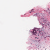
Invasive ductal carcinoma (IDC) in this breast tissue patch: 0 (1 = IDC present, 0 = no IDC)